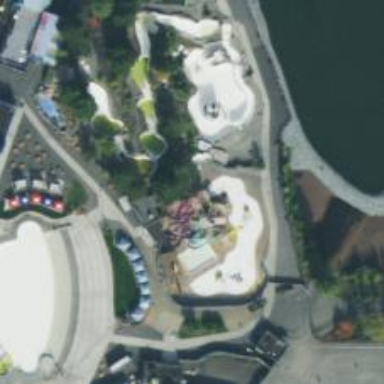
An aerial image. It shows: Water slide attraction.